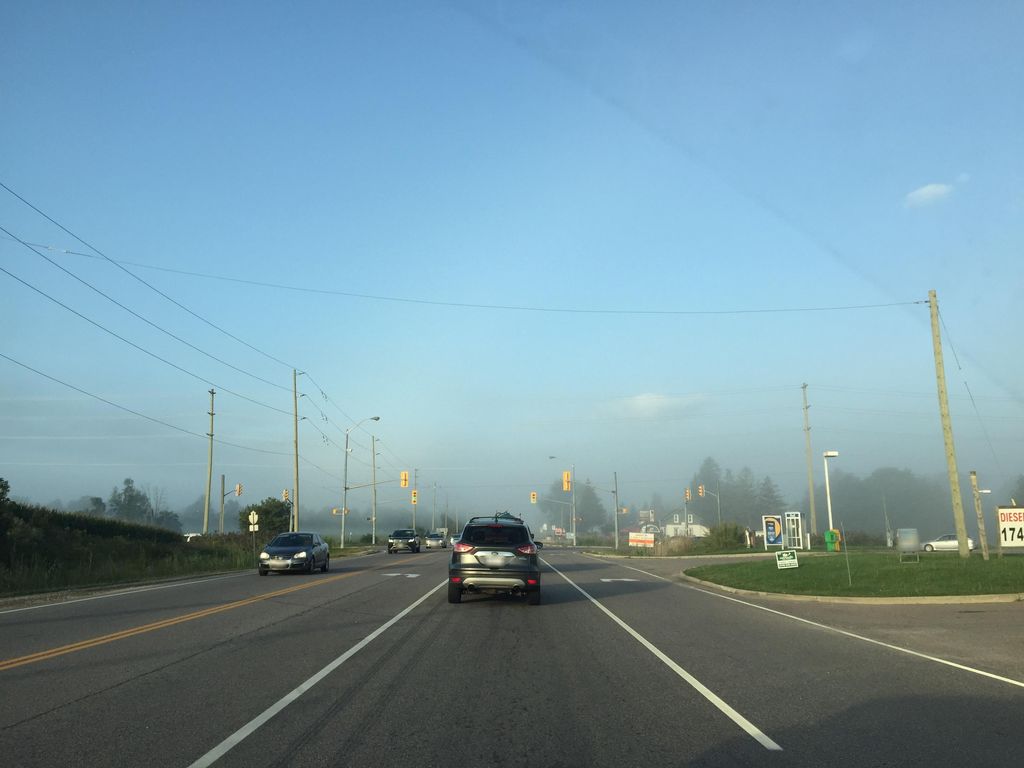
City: kitchener-waterloo